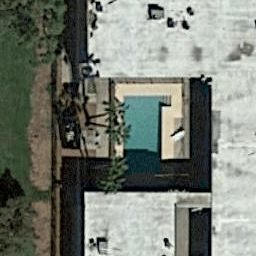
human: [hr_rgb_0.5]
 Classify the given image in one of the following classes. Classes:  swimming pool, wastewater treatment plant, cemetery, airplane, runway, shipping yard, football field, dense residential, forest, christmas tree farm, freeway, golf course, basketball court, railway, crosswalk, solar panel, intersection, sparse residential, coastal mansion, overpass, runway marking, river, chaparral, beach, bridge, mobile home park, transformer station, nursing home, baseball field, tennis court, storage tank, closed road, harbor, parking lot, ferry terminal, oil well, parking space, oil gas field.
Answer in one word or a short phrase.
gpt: swimming pool